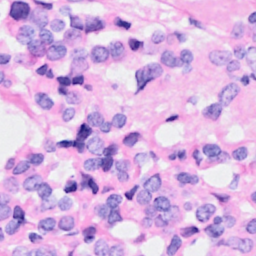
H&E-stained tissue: Breast